Interaction volume radius: 5 \u00c5
Interaction volume height: 10 \u00c5
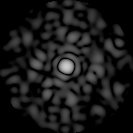
Disorder parameter: 0.835